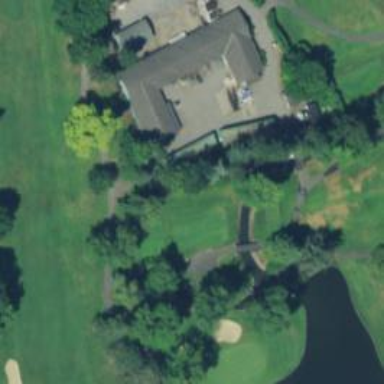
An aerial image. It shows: Service road with bridge used as golf cart path.